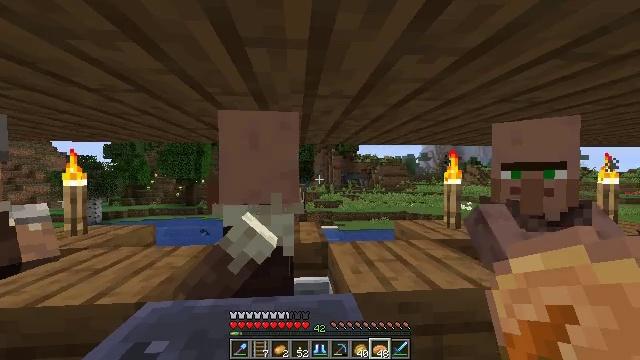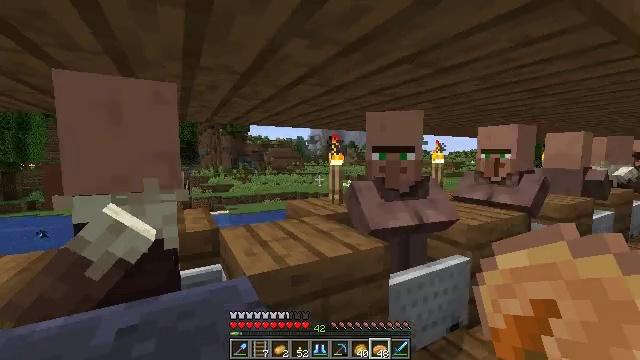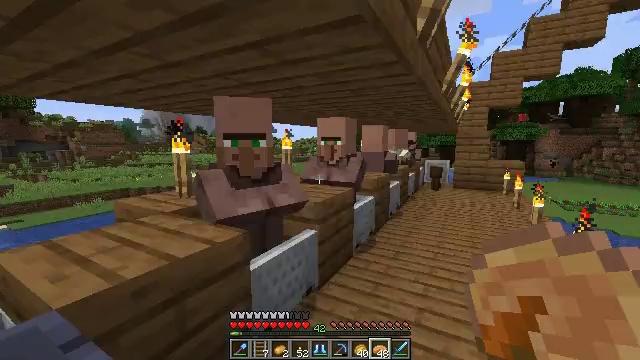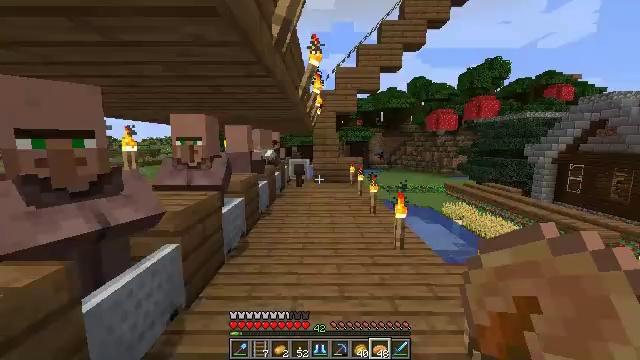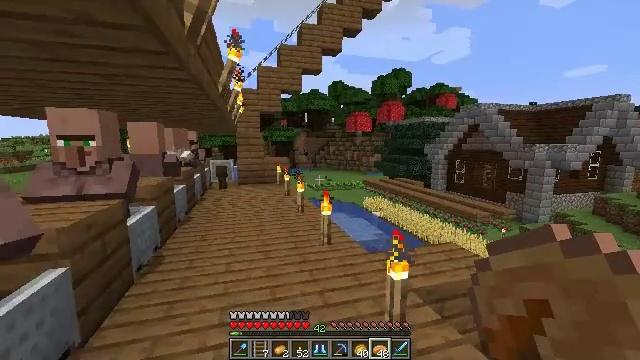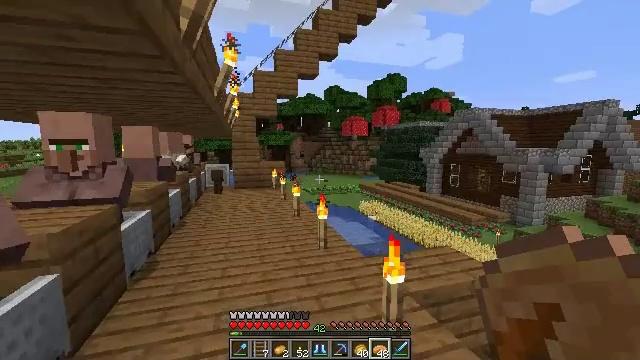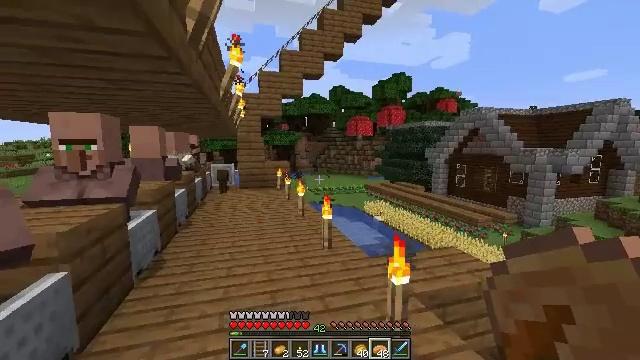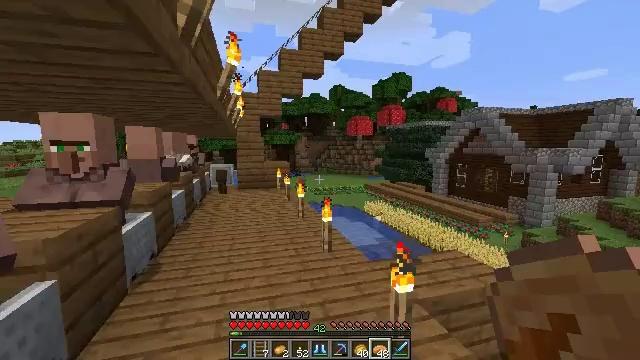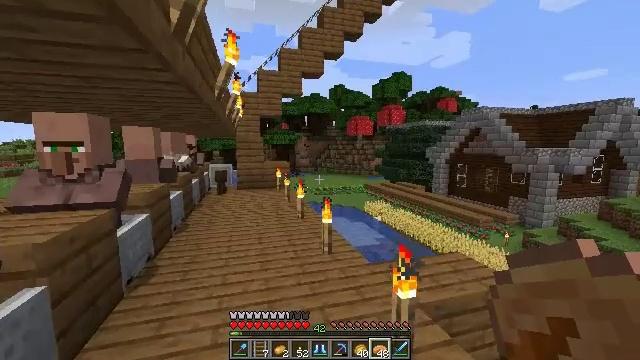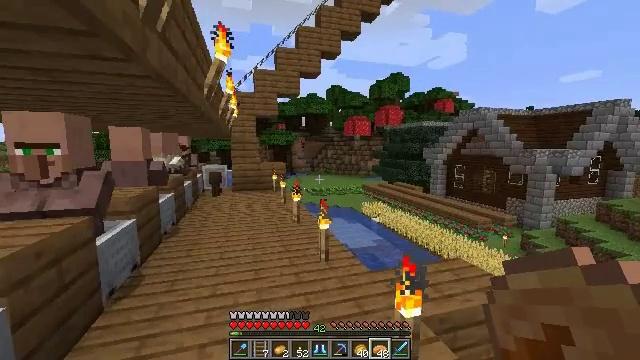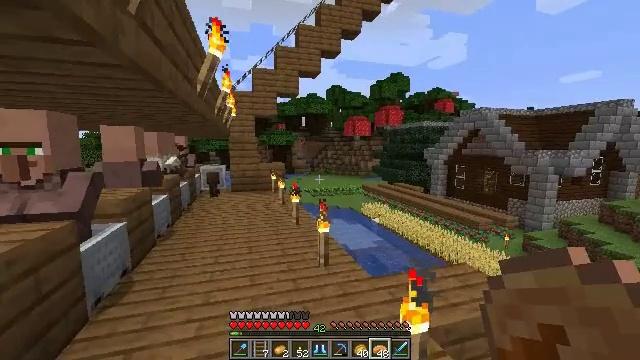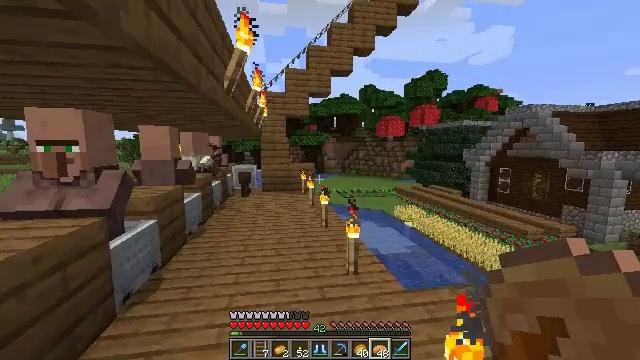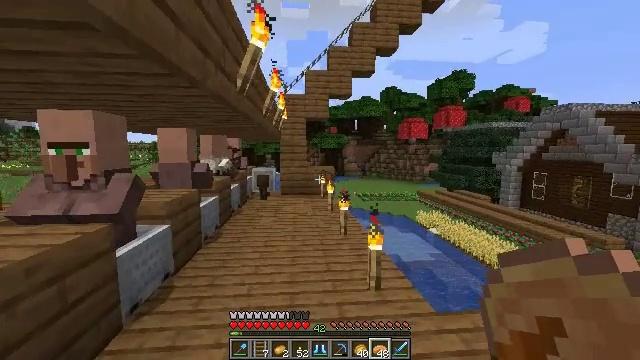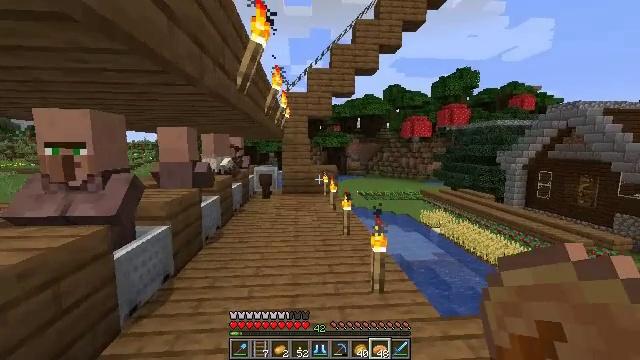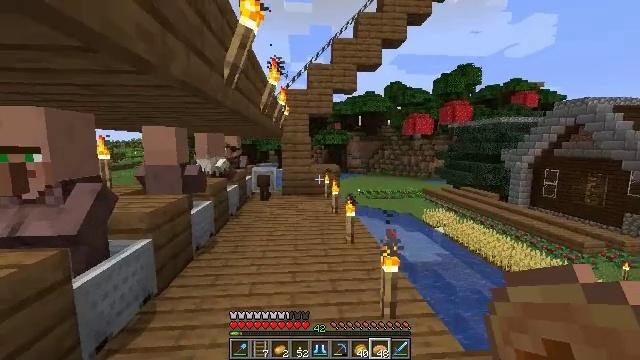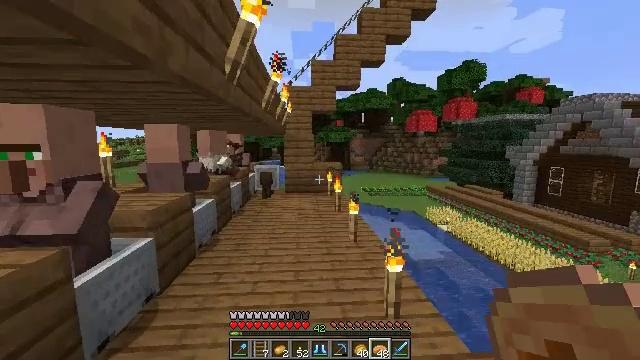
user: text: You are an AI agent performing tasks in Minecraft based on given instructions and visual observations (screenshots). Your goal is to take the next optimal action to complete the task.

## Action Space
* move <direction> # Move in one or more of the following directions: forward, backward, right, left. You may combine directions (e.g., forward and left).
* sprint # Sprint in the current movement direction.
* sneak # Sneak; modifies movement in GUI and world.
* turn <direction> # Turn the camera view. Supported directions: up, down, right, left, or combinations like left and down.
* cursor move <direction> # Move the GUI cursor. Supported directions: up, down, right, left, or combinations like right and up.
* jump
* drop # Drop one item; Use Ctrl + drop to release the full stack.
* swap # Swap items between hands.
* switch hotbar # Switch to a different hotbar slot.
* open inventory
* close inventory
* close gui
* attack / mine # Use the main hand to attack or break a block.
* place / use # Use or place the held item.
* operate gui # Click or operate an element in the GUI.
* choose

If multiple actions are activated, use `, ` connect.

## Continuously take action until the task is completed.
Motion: motion action
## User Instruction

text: Put ingredients in the crafting grid to get a cookie.
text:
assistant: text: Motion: turn right and down
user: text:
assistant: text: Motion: turn right and down
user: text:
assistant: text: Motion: turn right
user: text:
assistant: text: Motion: turn right
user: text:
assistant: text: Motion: no_op
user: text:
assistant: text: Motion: turn left
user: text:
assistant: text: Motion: move forward
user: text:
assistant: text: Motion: move forward
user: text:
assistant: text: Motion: move forward
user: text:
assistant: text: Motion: move forward
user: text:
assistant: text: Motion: move forward, turn left
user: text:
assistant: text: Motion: move forward, turn left
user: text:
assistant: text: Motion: move forward
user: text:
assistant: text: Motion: move forward, sprint
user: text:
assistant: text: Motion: move forward, sprint
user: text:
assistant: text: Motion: move forward, sprint
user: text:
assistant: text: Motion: move forward, sprint, turn right and down
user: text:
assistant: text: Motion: move forward, turn right and down
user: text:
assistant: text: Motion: move forward, turn right and down
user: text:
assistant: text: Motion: turn right and down
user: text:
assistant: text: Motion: turn right and down
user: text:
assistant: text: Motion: turn right
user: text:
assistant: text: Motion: no_op
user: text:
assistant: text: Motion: no_op
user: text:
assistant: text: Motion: move forward
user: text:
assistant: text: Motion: move forward
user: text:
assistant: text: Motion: move forward
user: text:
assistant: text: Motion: move forward, turn right
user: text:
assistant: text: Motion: move forward, turn right
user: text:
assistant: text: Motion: move forward, turn right